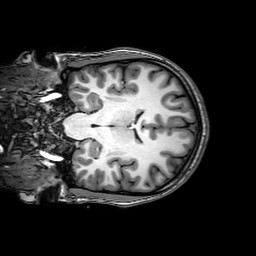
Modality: T1w
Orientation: coronal
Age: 24
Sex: female
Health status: healthy
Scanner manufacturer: philips
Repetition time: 0.008304 s
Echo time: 0.00383 s